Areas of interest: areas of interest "Shang Qing - Stage"
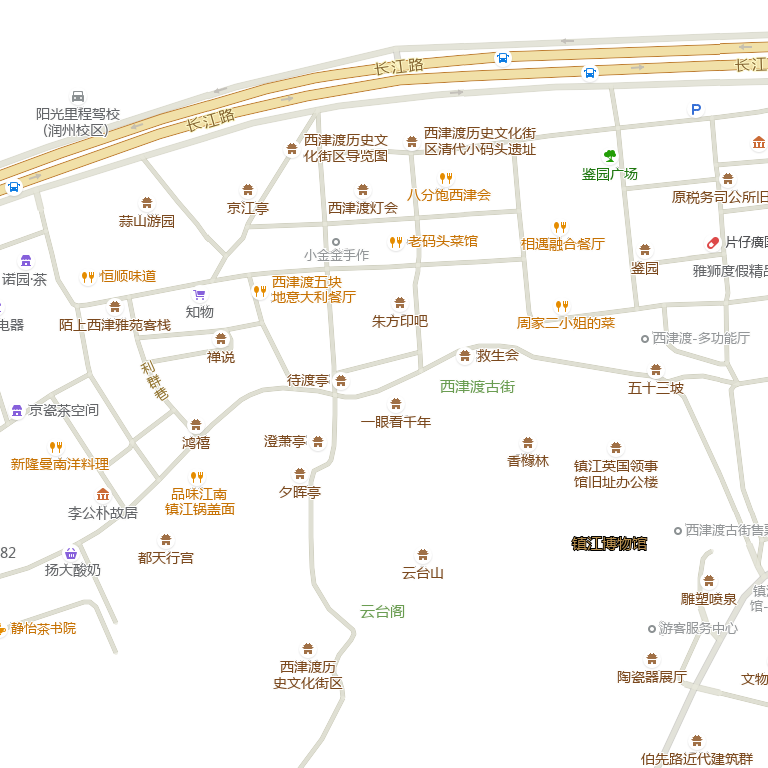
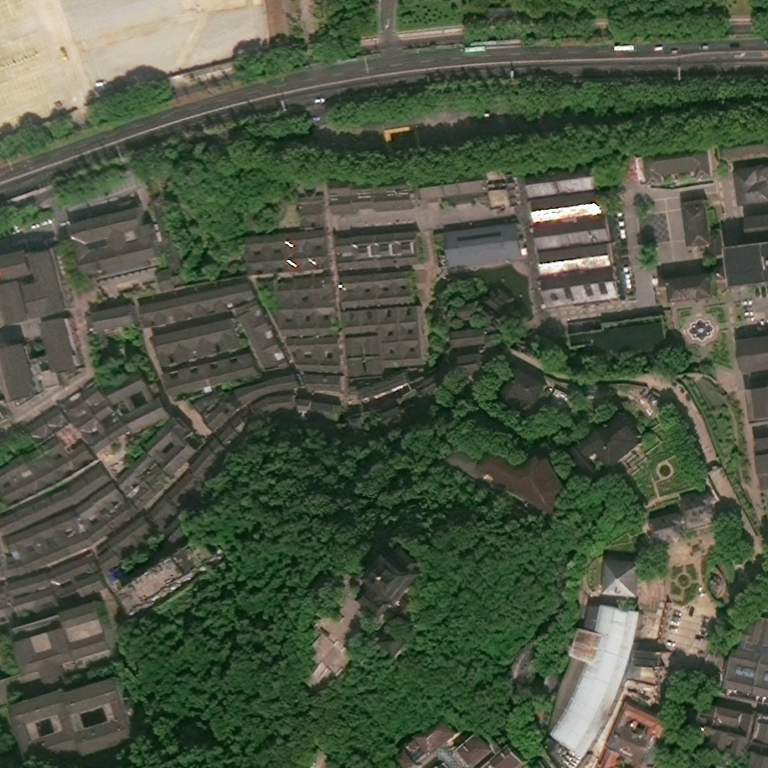